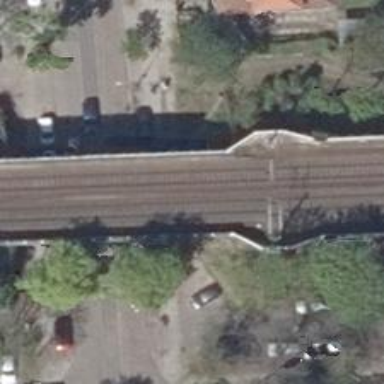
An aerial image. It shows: Junction on the railway.